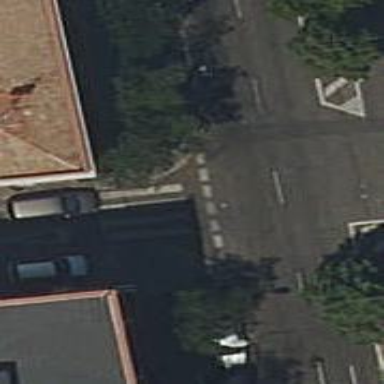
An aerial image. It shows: Sidewalk.